Interaction volume radius: 10 \u00c5
Interaction volume height: 25 \u00c5
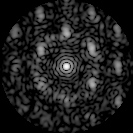
Disorder parameter: 0.5694